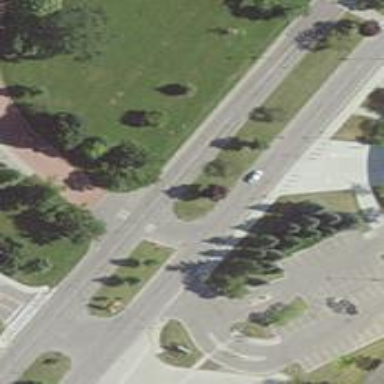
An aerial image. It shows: Island traffic calming feature with grass surface.